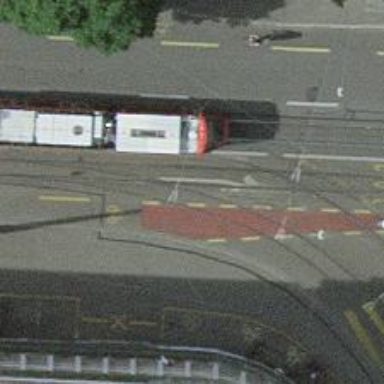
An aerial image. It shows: Tram level crossing on the railway.